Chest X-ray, PA view. Patient: 63 years old, sex F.
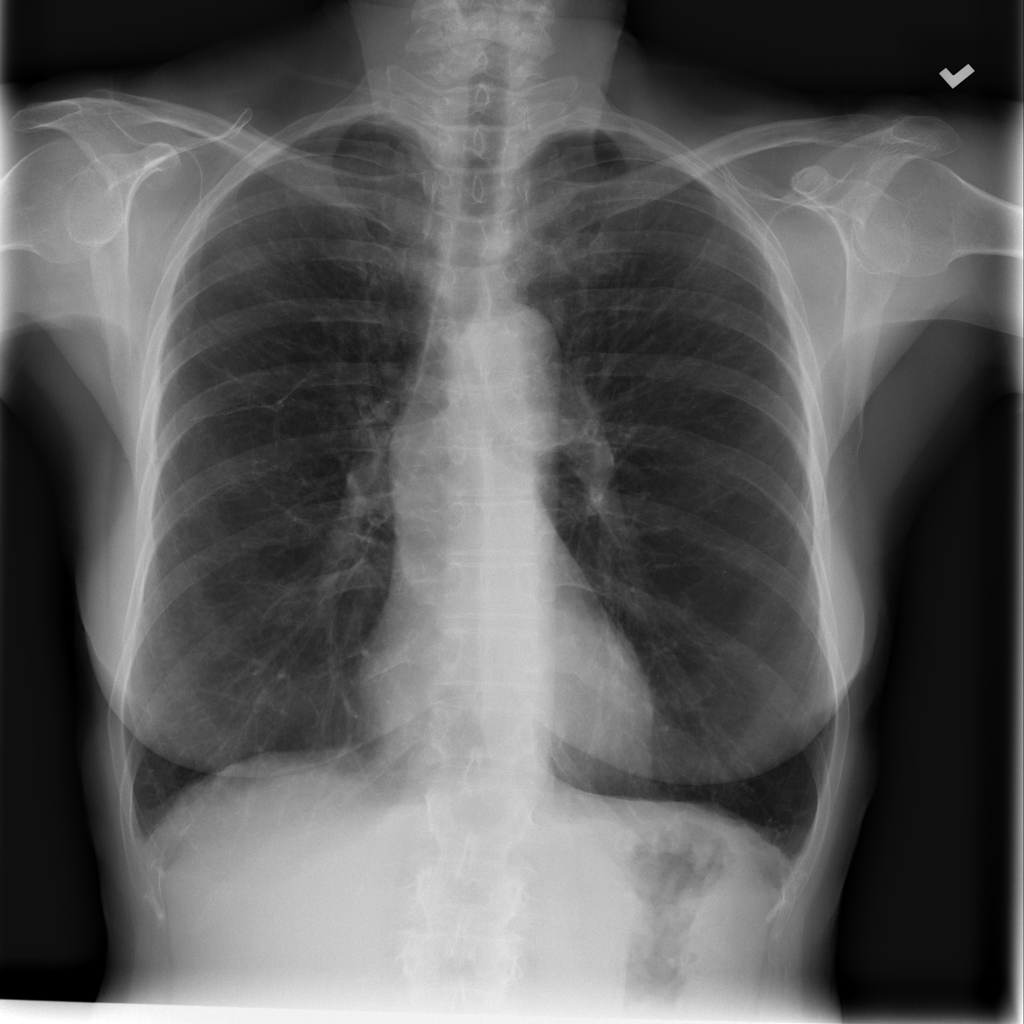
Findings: Pneumothorax